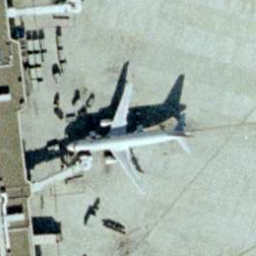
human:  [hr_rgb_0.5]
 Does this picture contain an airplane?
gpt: no

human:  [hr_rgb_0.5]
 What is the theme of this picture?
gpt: airport

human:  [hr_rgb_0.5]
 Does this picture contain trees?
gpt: no

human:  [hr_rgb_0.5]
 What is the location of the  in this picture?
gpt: center